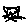
Label: cat